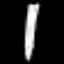
Label: pencil